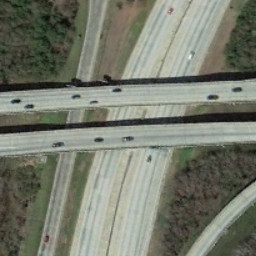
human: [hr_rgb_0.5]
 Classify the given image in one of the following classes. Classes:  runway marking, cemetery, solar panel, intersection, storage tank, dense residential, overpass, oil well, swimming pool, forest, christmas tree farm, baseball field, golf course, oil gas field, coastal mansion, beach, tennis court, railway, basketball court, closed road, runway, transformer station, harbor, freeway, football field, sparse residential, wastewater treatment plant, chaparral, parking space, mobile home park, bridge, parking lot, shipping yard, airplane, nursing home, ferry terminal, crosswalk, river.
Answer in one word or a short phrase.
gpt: overpass